高一 · 代数
某程序框图如图所示, 若输入 $x$ 的值为 -4 , 则输出的结果为

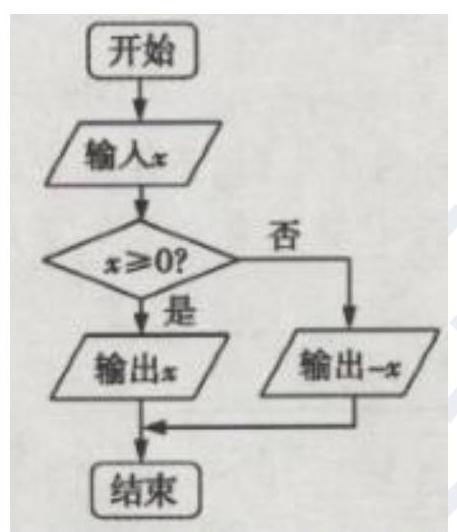
答案: 4
解析: 此程序框图的功能是输出所给数的绝对值, 输入的 $\mathrm{x}$ 的值为 -4 . 易知输出的结果为 4 .故答案为:4